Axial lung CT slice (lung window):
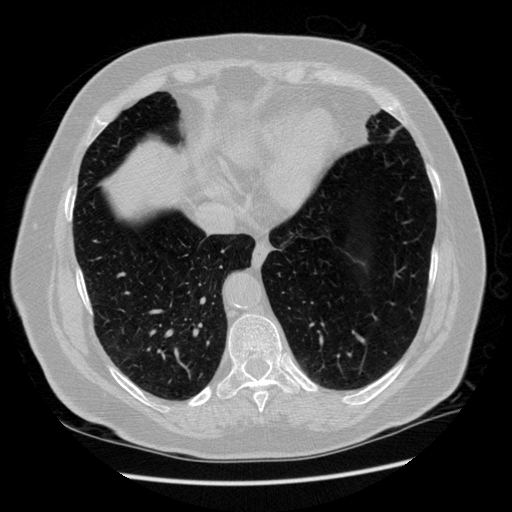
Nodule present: no